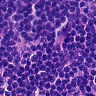
Metastatic tissue present: no